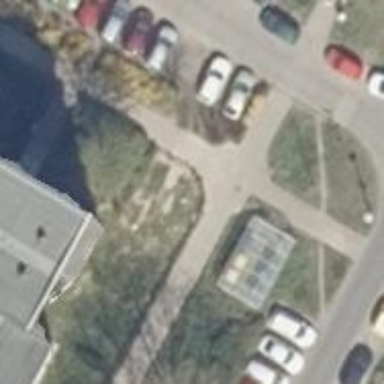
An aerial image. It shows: Concrete sidewalk.